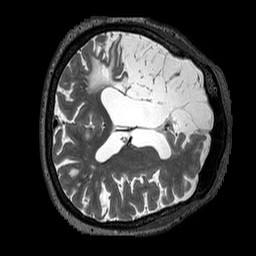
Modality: T2w
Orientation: axial
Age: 64
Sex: male
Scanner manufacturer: siemens
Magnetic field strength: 3 T
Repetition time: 3.2 s
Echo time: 0.567 s